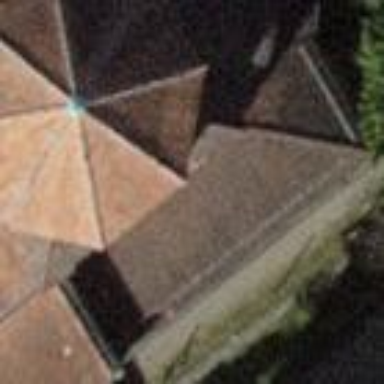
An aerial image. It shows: Building with hipped roof oriented across its structure.